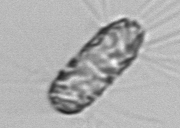
Label: Corethron_hystrix